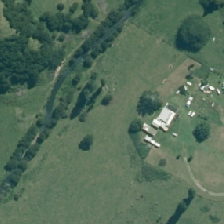
Land cover: high_producing_grassland